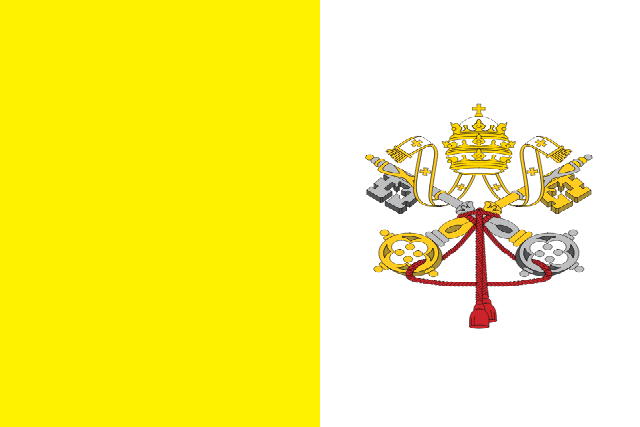
Country: Vatican City
Country code: va